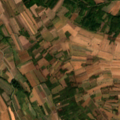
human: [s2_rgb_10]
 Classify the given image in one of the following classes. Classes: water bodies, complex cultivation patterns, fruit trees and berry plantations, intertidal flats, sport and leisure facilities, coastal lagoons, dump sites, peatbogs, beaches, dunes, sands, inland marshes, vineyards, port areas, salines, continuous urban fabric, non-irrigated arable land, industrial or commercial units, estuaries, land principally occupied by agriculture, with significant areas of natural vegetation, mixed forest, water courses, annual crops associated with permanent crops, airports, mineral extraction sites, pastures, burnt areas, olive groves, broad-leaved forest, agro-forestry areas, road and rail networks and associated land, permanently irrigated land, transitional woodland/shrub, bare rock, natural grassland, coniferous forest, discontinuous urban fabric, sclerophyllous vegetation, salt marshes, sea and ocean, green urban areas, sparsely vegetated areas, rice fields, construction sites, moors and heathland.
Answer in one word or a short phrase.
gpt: non-irrigated arable land, complex cultivation patterns, land principally occupied by agriculture, with significant areas of natural vegetation, broad-leaved forest